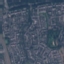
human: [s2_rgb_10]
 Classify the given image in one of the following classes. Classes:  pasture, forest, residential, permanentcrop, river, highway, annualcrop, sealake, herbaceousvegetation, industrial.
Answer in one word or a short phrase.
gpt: Residential